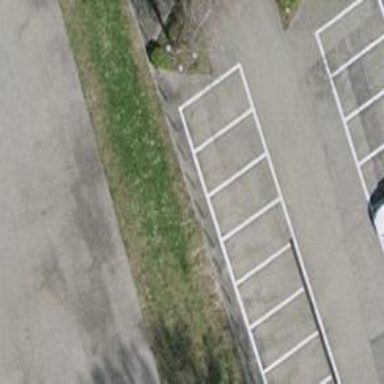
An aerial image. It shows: Bollard.